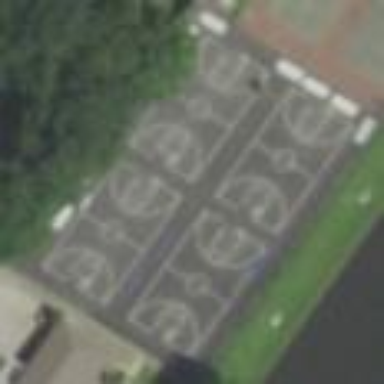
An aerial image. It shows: Basketball court on pitch.